Field crop: tomato
Growth stage: 2
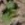
Species: solanum